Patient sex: F
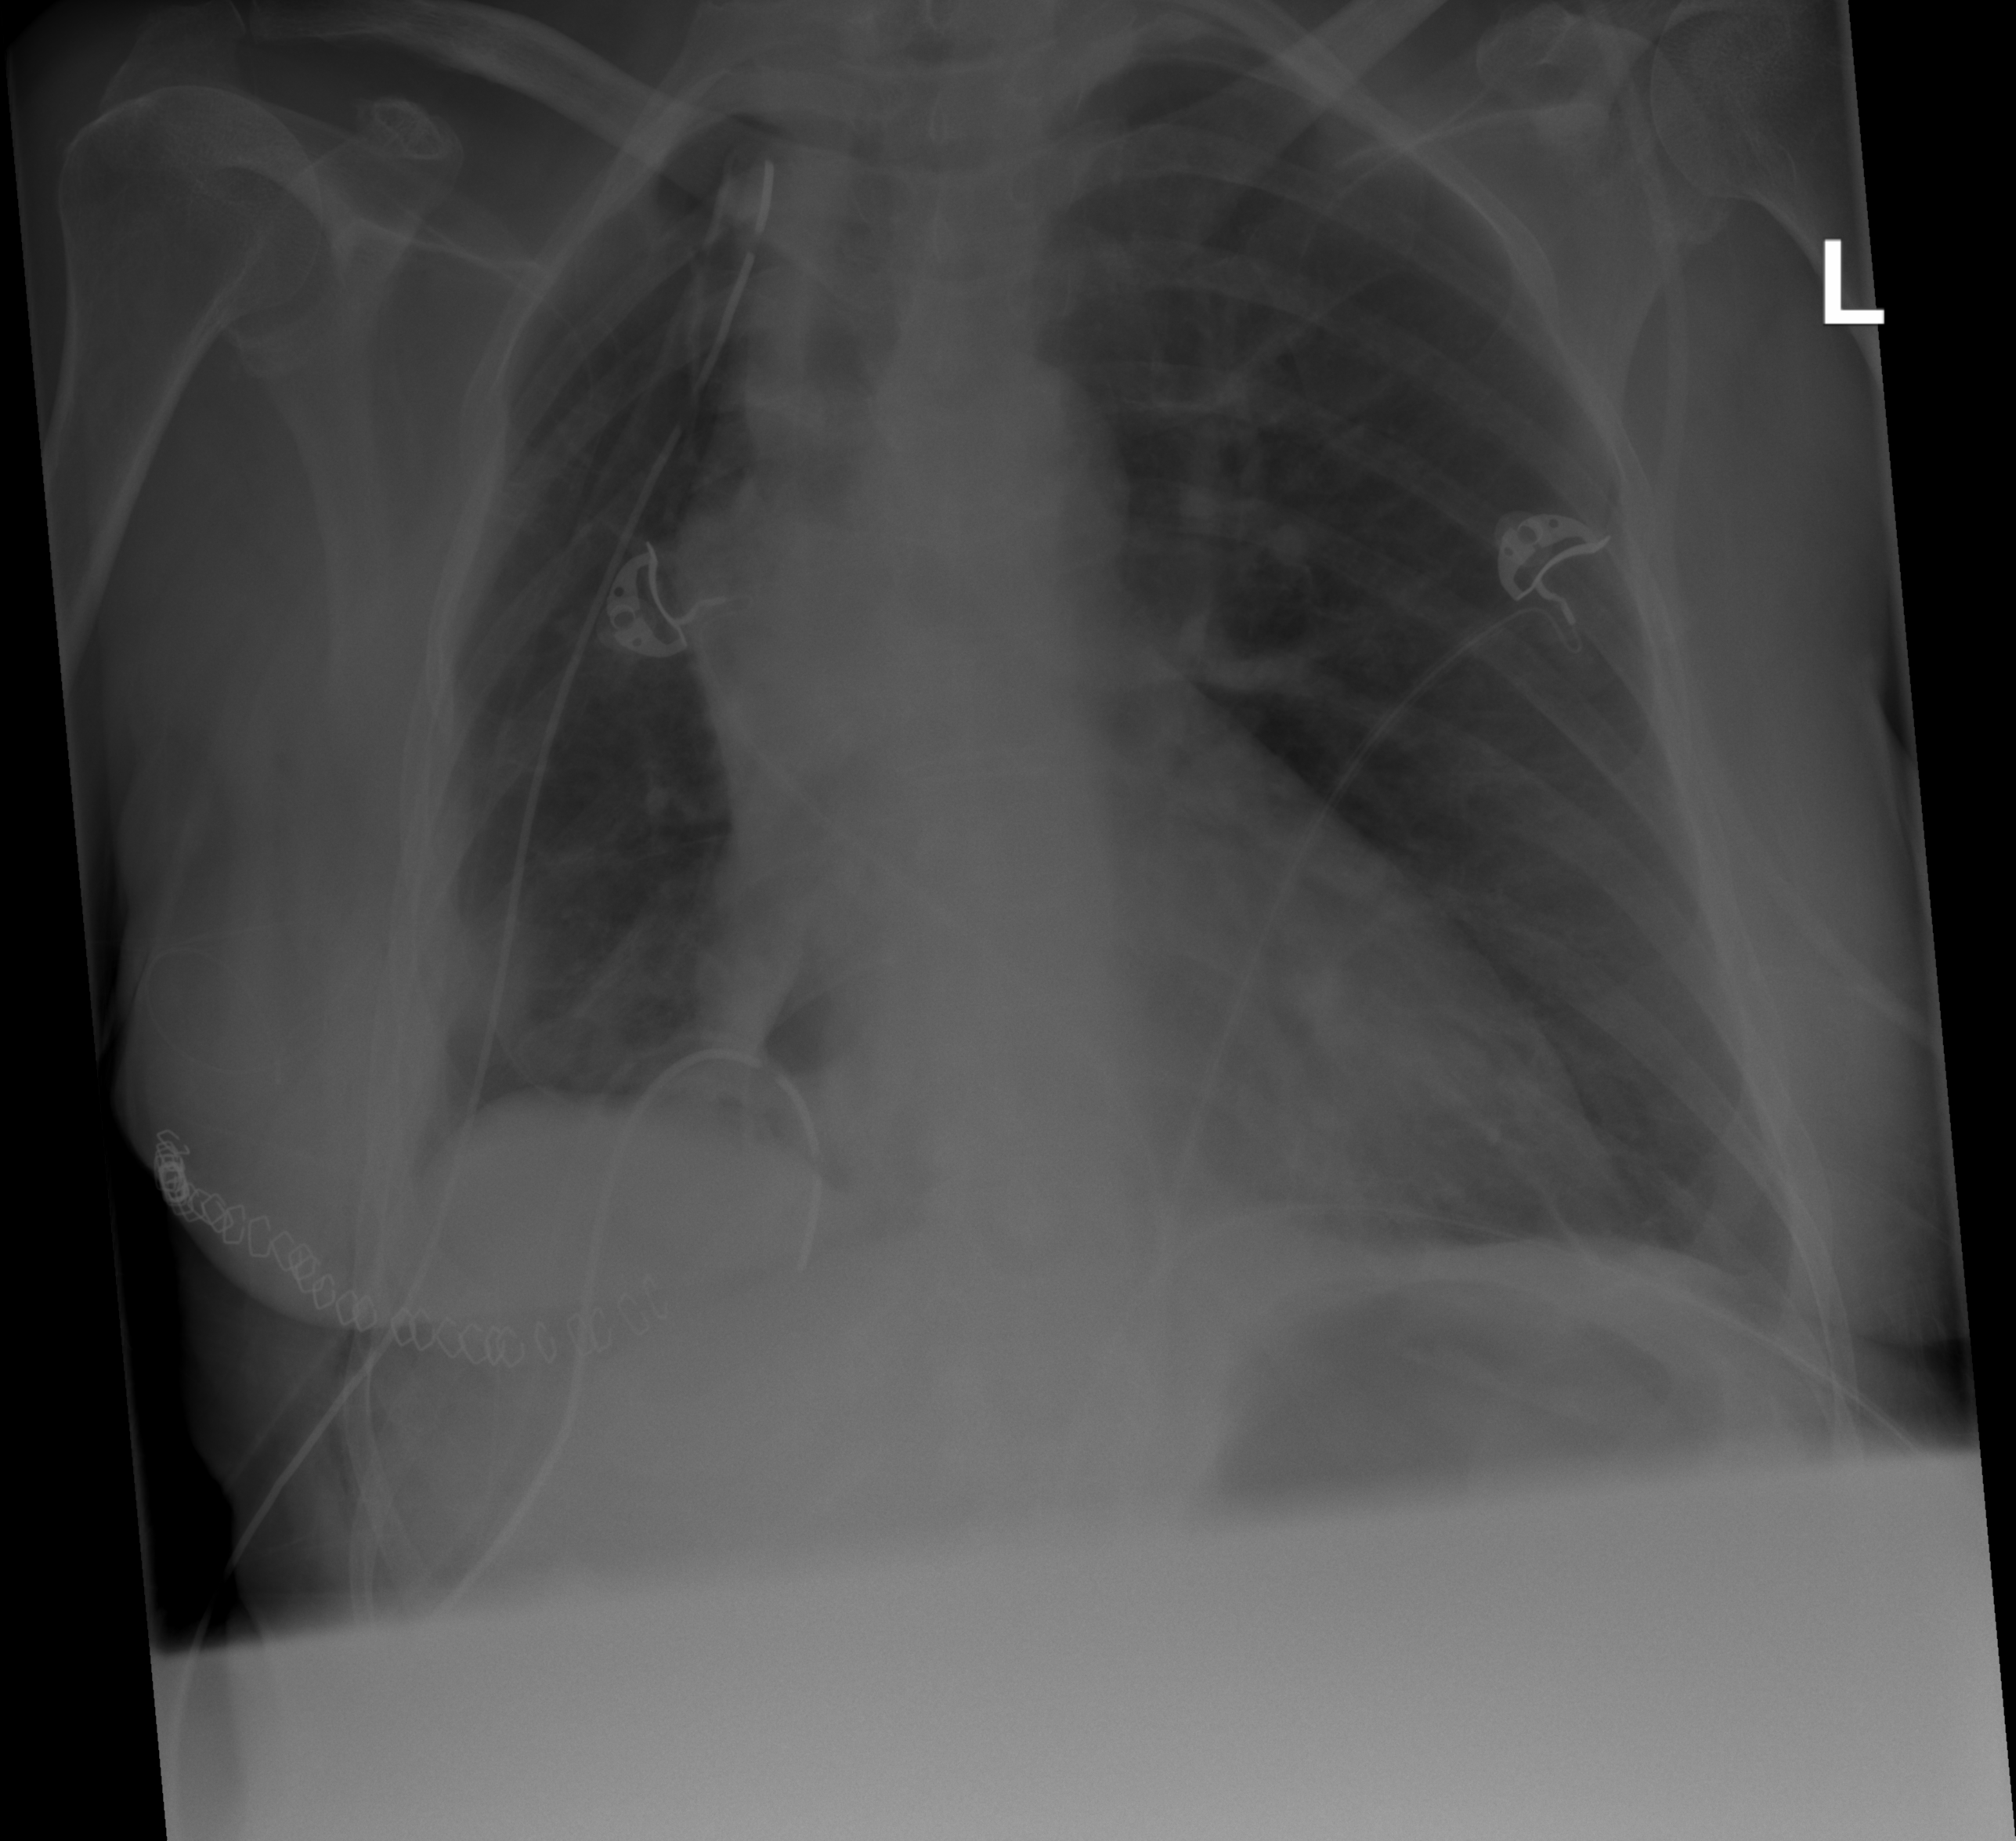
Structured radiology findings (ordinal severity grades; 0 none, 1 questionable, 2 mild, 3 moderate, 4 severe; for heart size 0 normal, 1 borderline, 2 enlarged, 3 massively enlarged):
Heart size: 0
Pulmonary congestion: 0
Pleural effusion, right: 0
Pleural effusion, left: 0
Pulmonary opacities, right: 0
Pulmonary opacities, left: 0
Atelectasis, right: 2
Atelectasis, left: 0